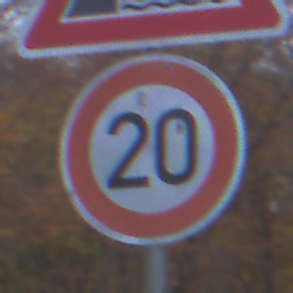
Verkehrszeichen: Geschwindigkeit20
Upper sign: Ufer
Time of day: SunriseSunset
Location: Outdoor (Nature)
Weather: PartlyCloudy
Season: Autumn
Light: Natural